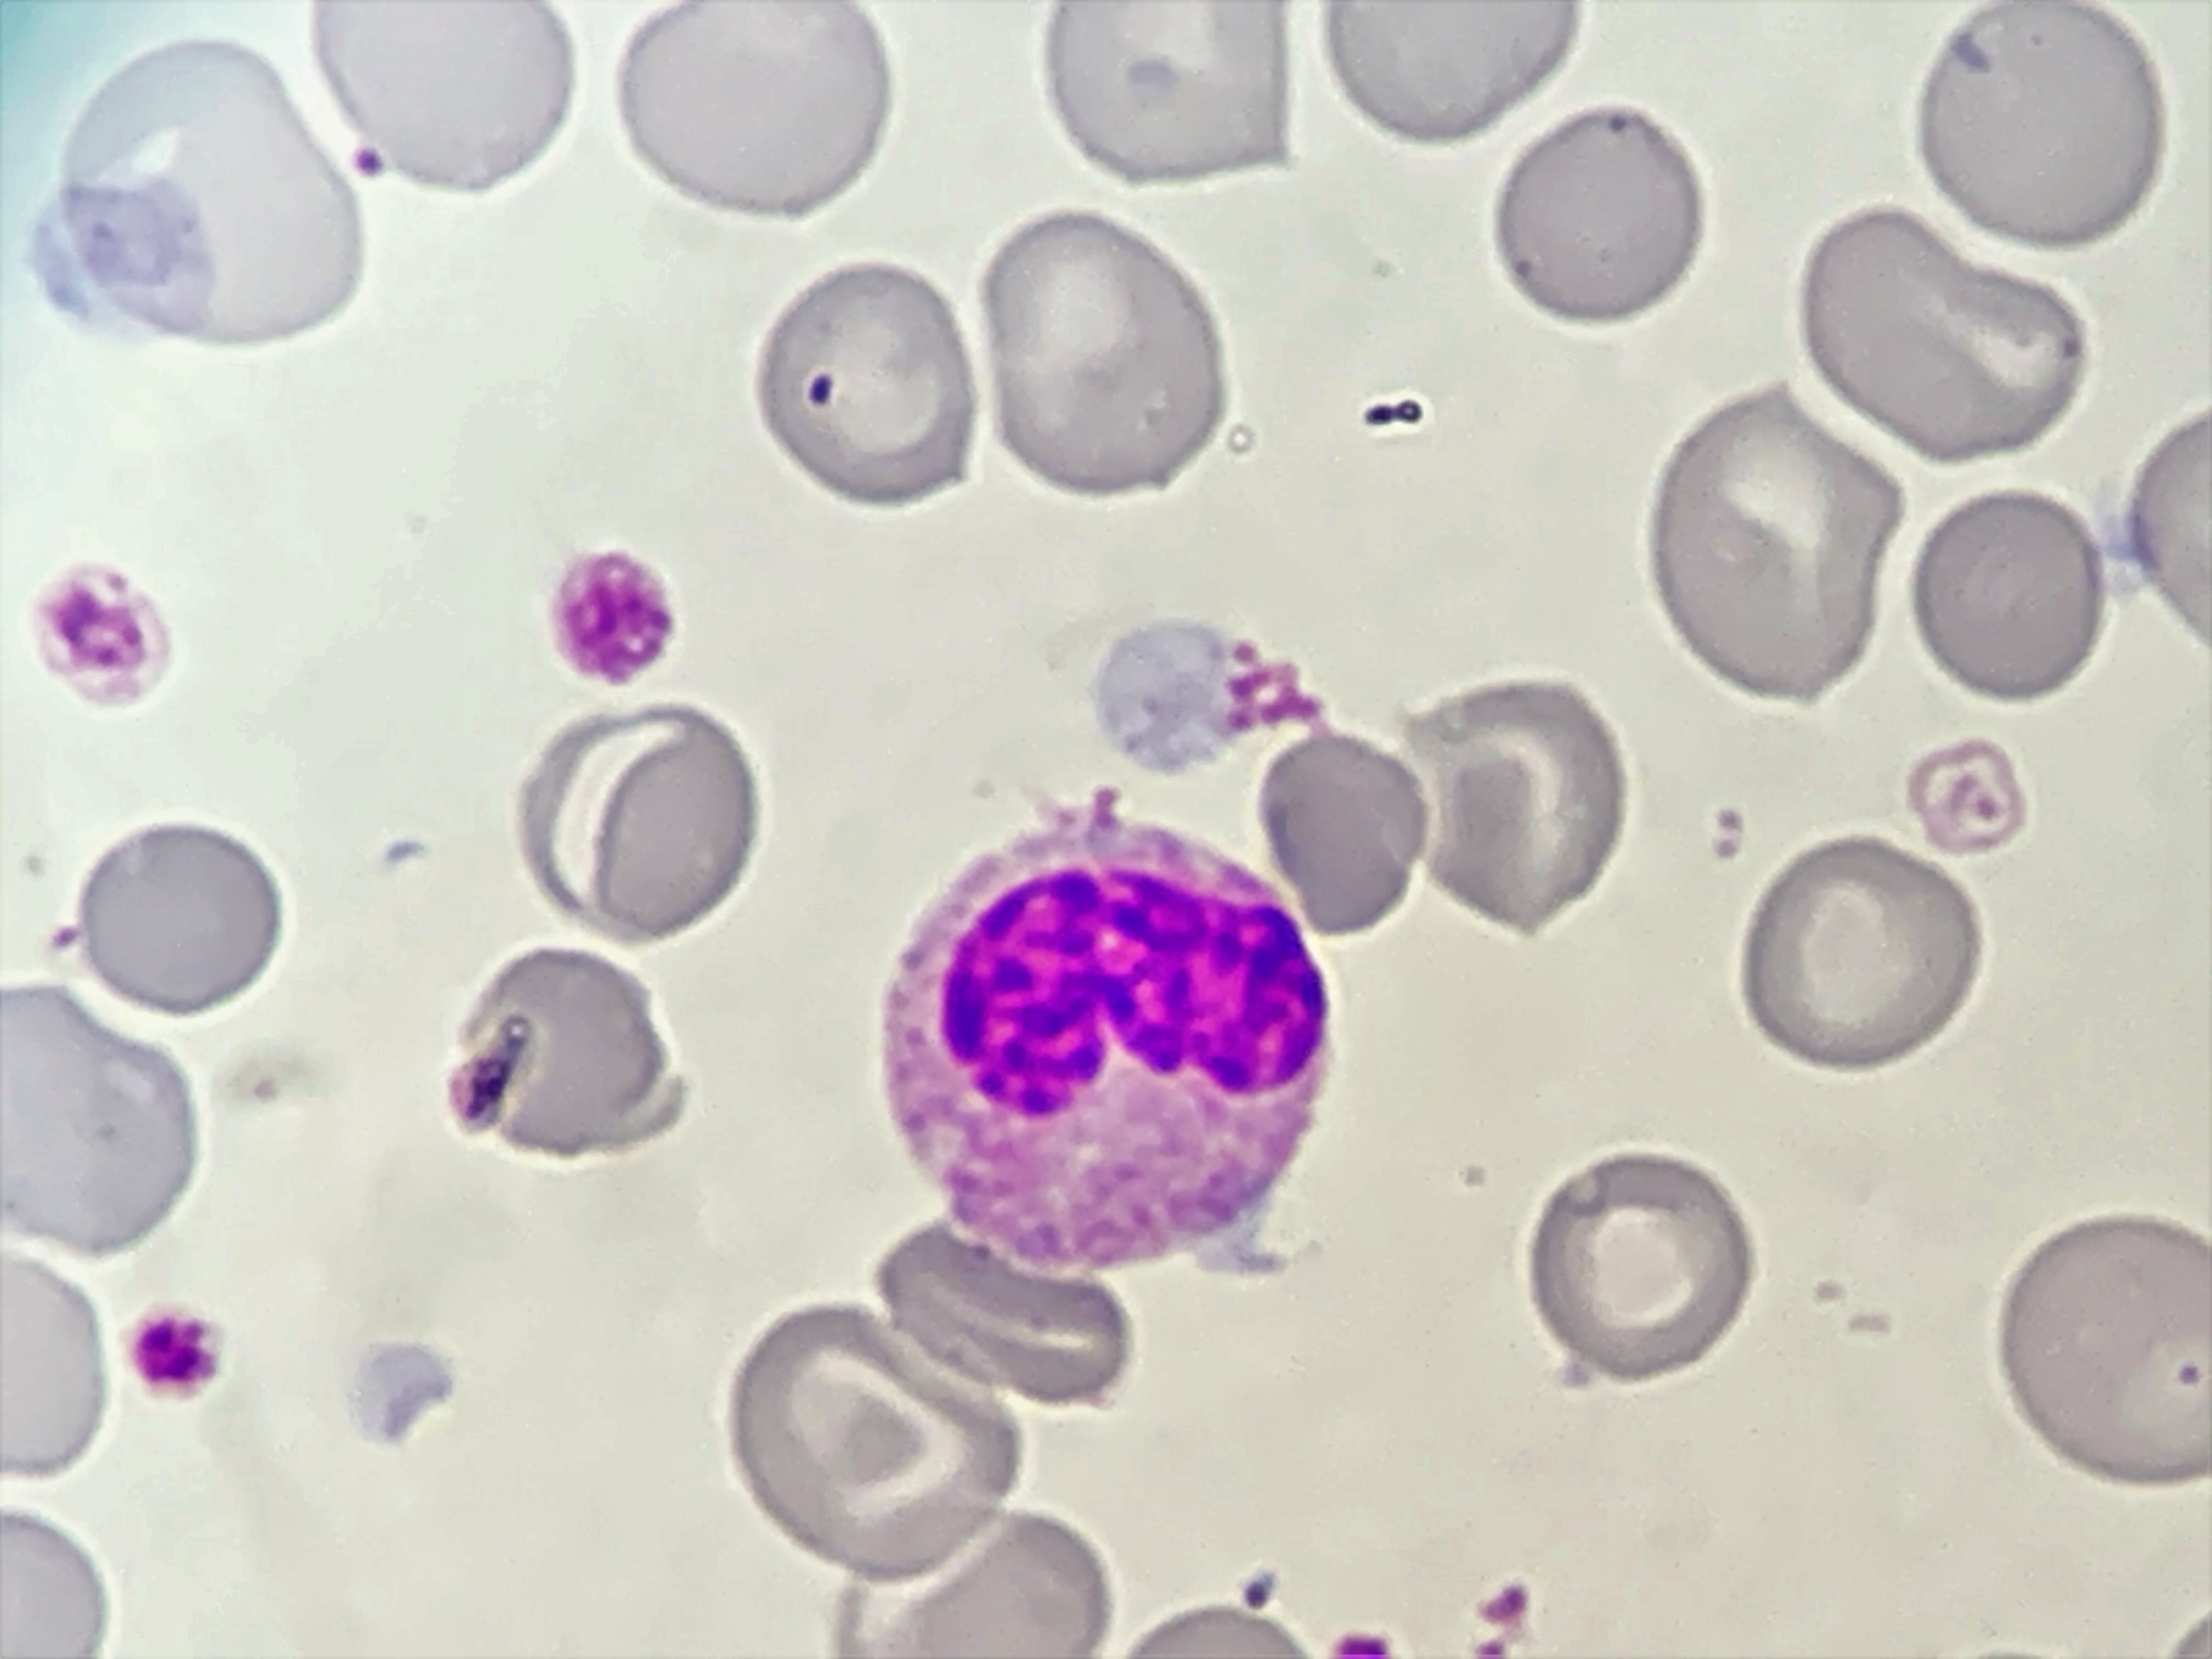
Cell type: BAND CELLS